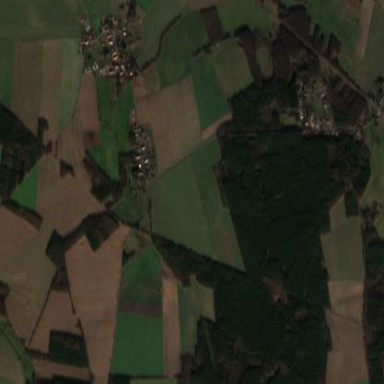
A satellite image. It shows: Picturesque farmland scene.